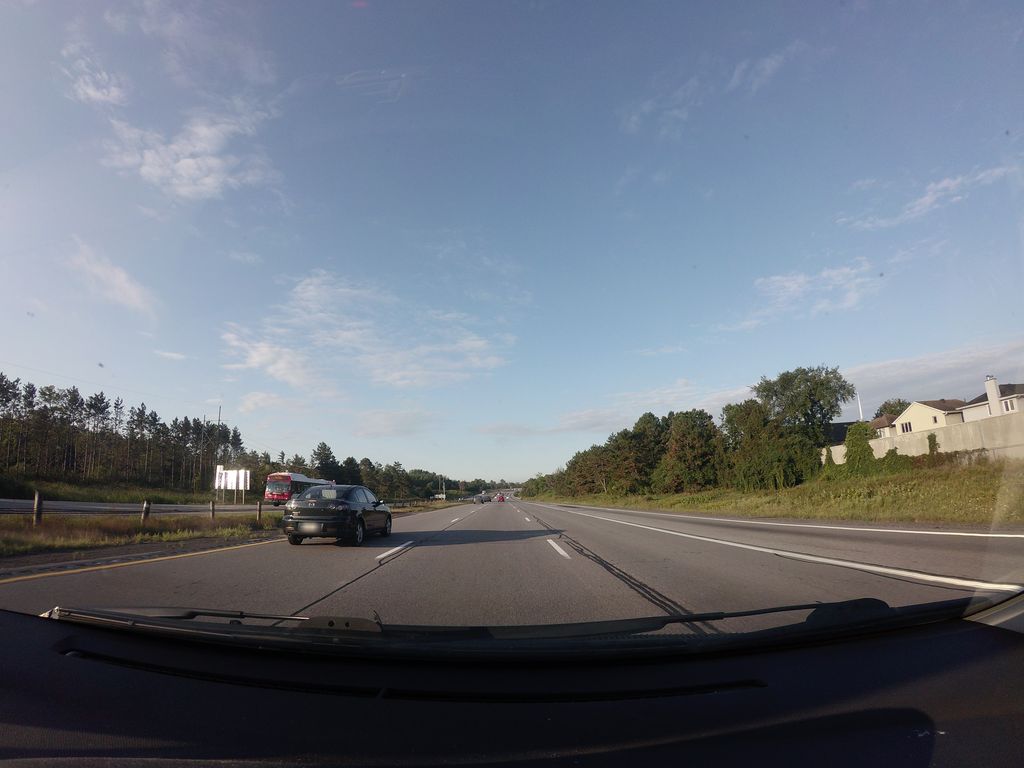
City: ottawa-gatineau